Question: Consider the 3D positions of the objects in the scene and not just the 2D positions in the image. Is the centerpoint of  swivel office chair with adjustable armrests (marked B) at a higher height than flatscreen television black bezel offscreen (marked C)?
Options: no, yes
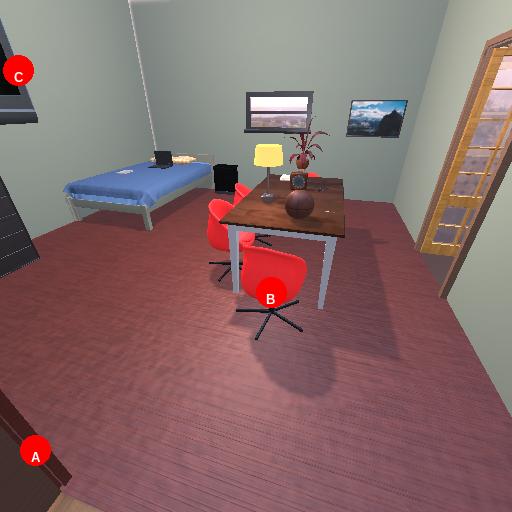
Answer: no